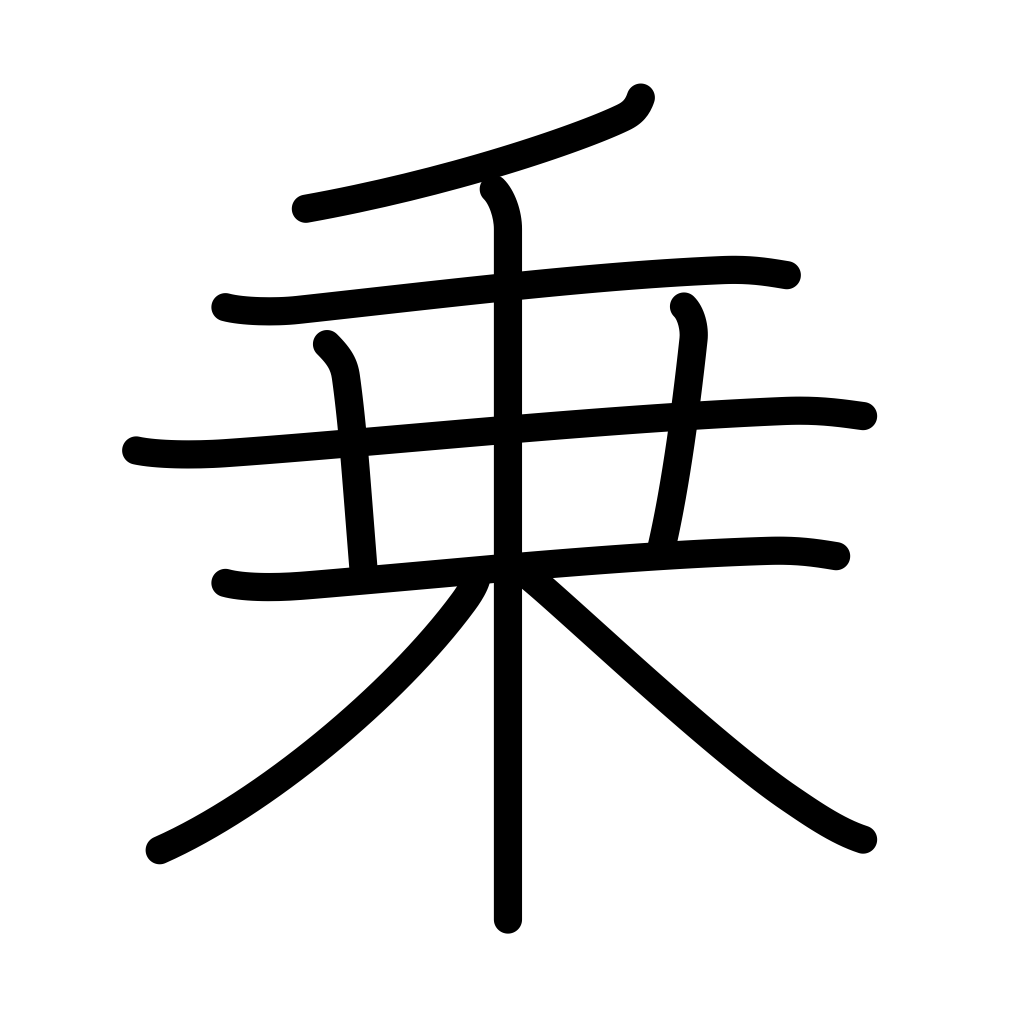
Meaning: ride, power, multiplication, record, counter for vehicles, board, mount, join